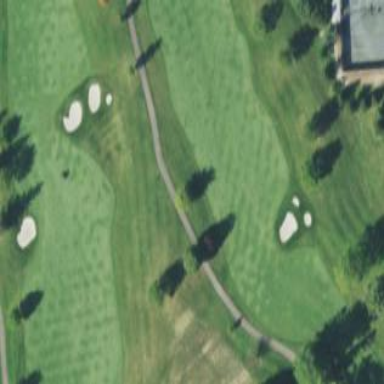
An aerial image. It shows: Golf fairway surrounded by grass in golf sport setting.